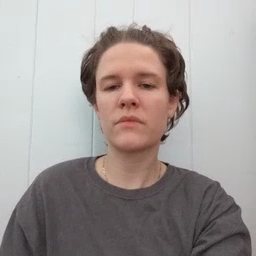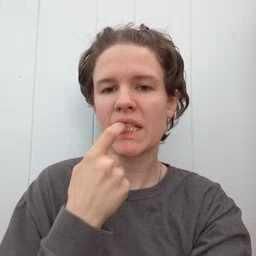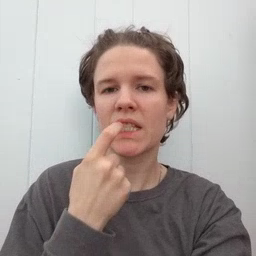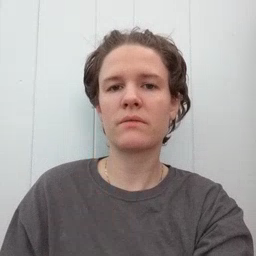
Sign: tooth